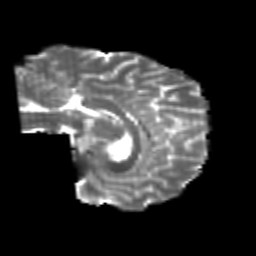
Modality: T2w
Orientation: sagittal
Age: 22
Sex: female
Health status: healthy
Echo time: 0.074 s